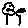
Label: flower